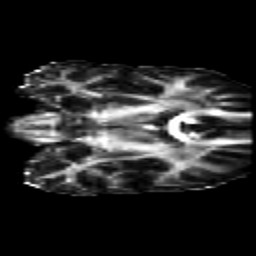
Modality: FA
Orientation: coronal
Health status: healthy
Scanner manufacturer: siemens
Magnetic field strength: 3 T
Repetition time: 10 s
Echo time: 0.092 s